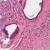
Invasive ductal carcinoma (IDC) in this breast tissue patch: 1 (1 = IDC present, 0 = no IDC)